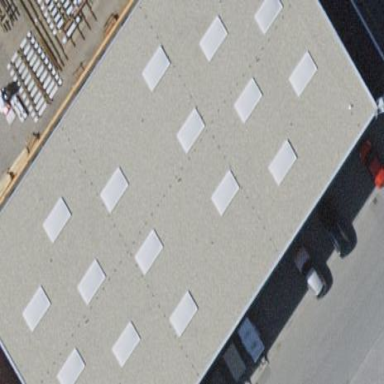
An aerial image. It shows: Transportation building.